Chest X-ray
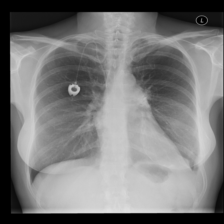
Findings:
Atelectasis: negative
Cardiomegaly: negative
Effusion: negative
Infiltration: positive
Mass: negative
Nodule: negative
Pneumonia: negative
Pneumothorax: negative
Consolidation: negative
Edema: negative
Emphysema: negative
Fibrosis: negative
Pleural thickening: negative
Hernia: negative